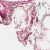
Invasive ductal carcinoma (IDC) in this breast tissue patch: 0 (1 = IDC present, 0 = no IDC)